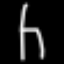
Label: chair